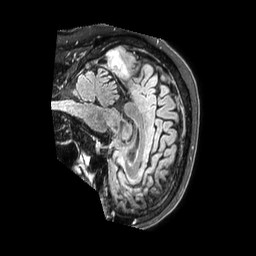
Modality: FLAIR
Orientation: sagittal
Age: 66
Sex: male
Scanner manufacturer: philips
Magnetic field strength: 3 T
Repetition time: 4.8 s
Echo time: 0.34 s